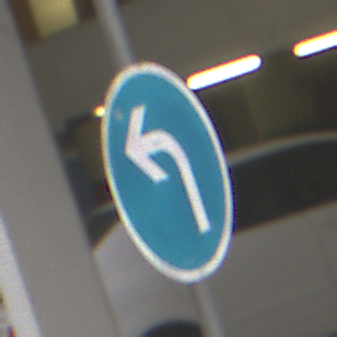
Verkehrszeichen: VorgeschriebeneFahrtrichtungLinks
Umgebung: Roofed, Urban
Tageszeit: Midday
Wetter: Overcast
Licht: Artificial
Jahreszeit: NotSpecified
Kontrast: MediumContrast